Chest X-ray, PA view. Patient: 61 years old, sex M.
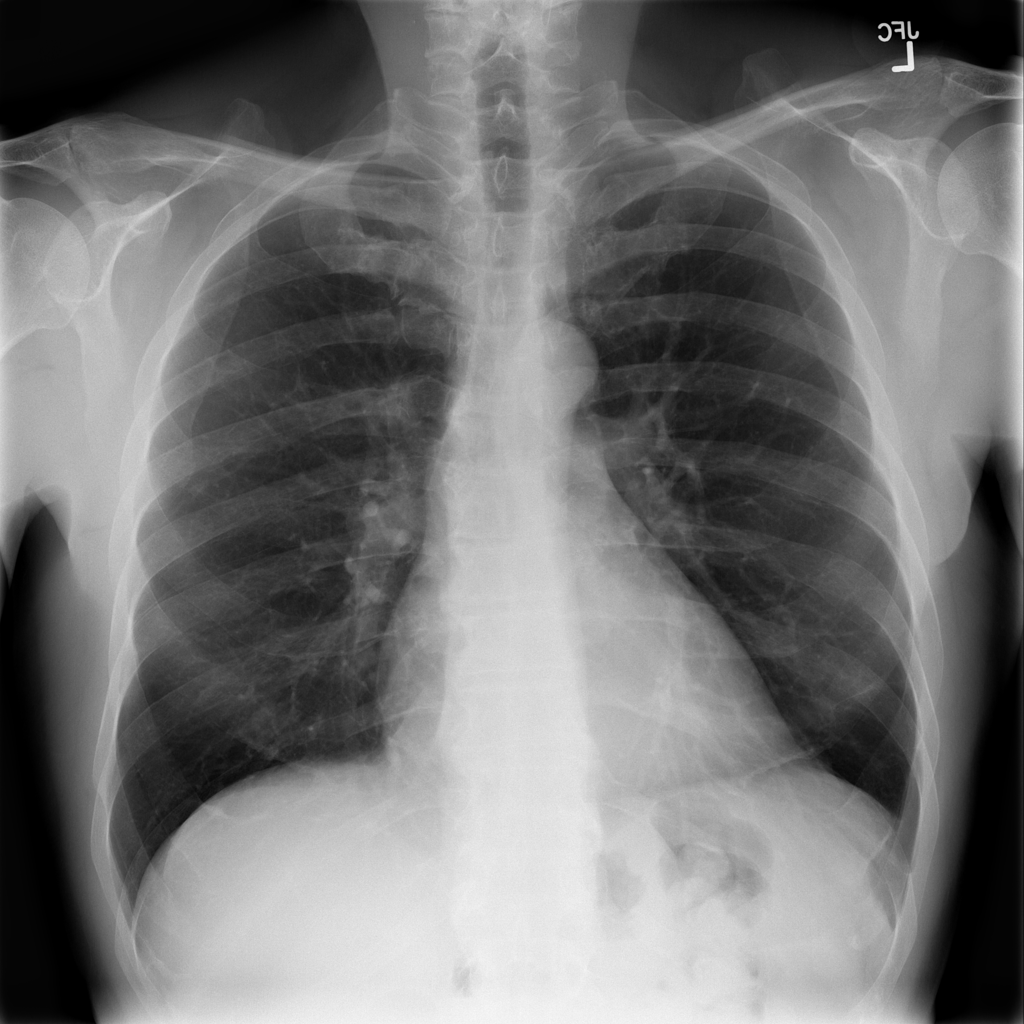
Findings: Cardiomegaly, Effusion